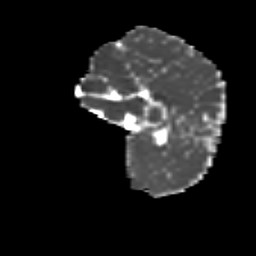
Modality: MD
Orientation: sagittal
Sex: female
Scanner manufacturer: siemens
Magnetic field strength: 3 T
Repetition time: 5 s
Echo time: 0.071 s